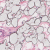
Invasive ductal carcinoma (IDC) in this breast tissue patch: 0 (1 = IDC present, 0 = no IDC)